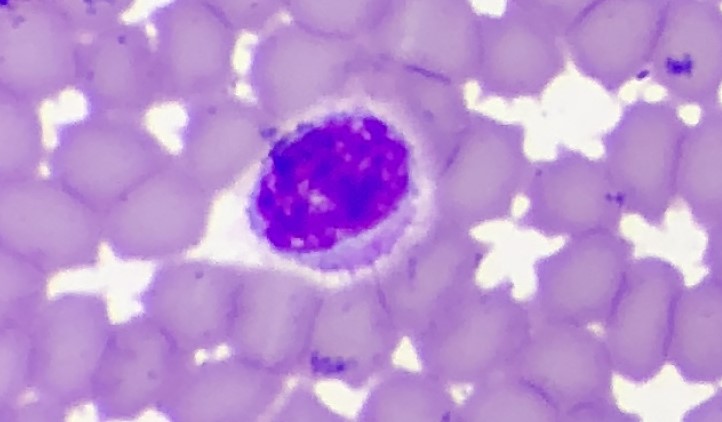
White blood cell type: Lymphocyte